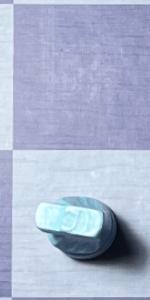
Label: Knight_White